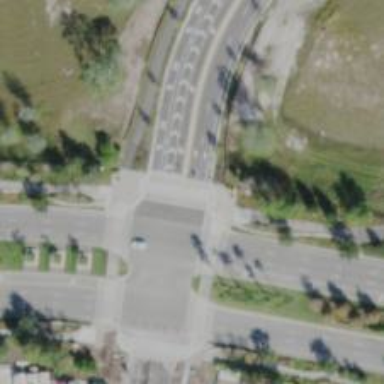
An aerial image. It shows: Marked crossing on cycleway.